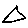
Label: triangle